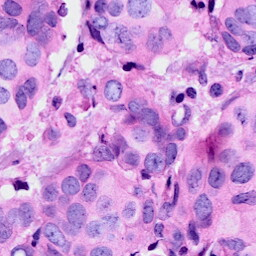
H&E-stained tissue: Breast